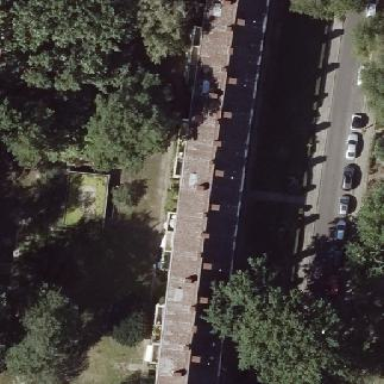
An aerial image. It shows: Hipped-roof building with apartments.